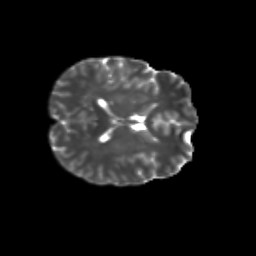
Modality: T2w
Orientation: axial
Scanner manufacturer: siemens
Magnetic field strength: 3 T
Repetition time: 9.2 s
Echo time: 0.084 s